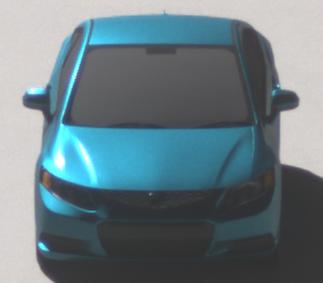
Make: Honda
Model: Civic Limousine 1.8
Detailed model: Civic (IX) Limousine
Model produced from: 2014/05
Model produced until: 2017/06
Doors: 4
Color: blue
Road condition: dry road
Daytime: morning or afternoon
Contrast: high contrast